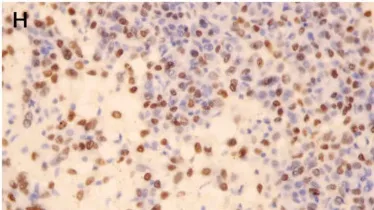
Thyroid Transcription Factor-1 (TTF-1) The pathological manifestations are consistent with the diagnosis of PSP.
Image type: pathology (immunostaining)